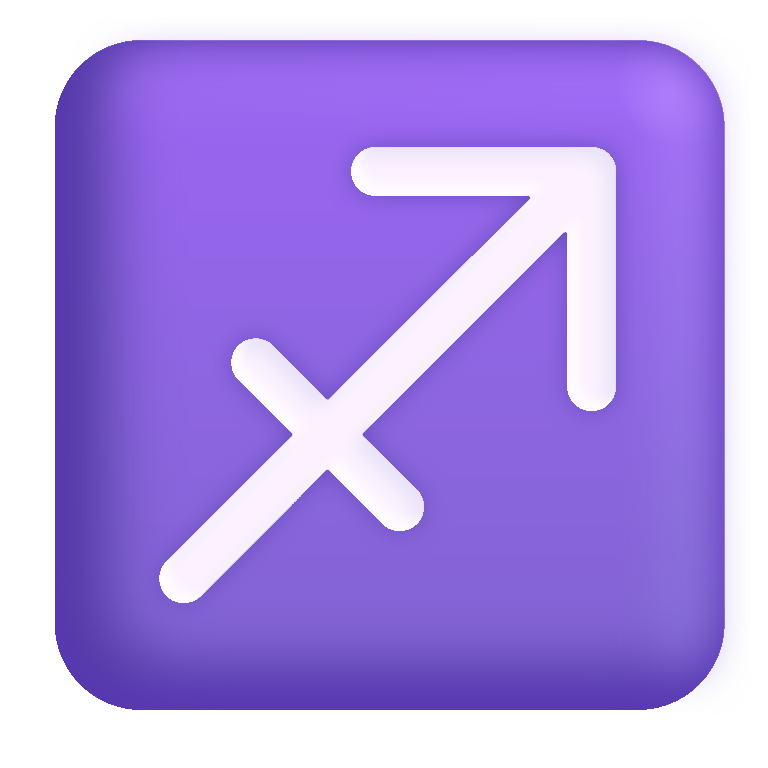
sagittarius color